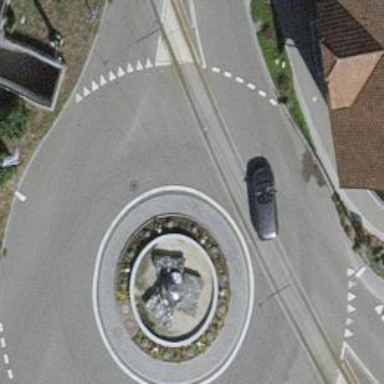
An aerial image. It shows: Primary highway intersecting roundabout.